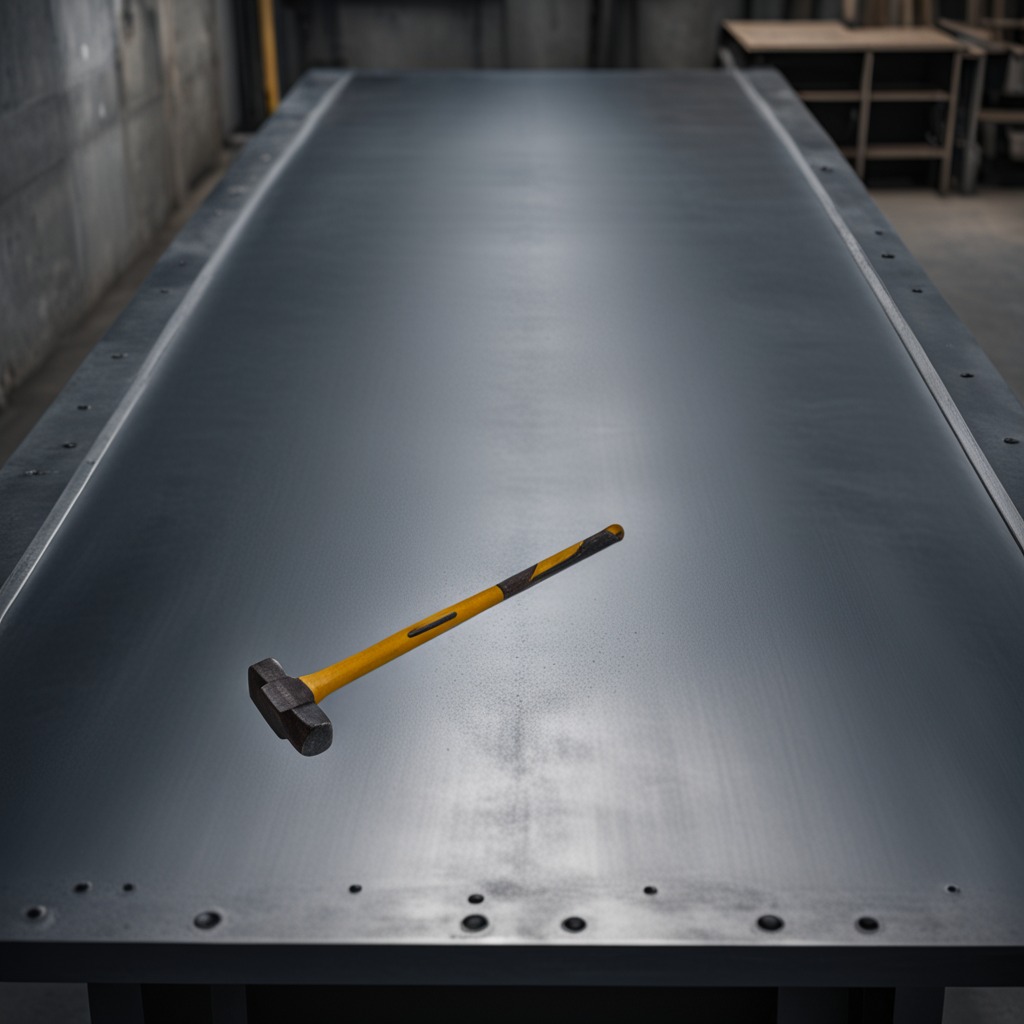
A hammer is lying on the cold steel table in a mining workshop.